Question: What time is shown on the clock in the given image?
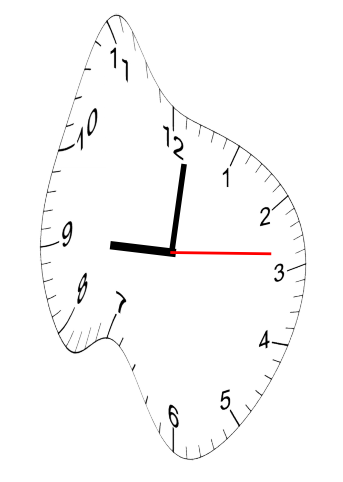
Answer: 09:01:14